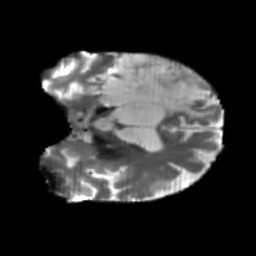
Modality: T2w
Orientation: coronal
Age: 64
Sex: male
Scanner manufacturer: siemens
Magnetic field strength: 3 T
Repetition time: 5.25 s
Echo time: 0.08 s